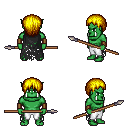
a pixel art fantasy rpg character, male body template, orc, green skin, black tattered cape, white pants, blonde plain hairstyle, leather bracers, spear, four views (front, back, left, right), 2x2 character sprite sheet, small pixel art, hard edges, no anti-aliasing